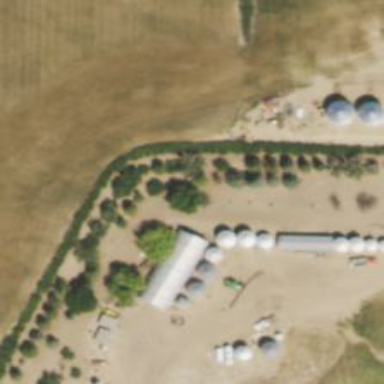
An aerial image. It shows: Silo.